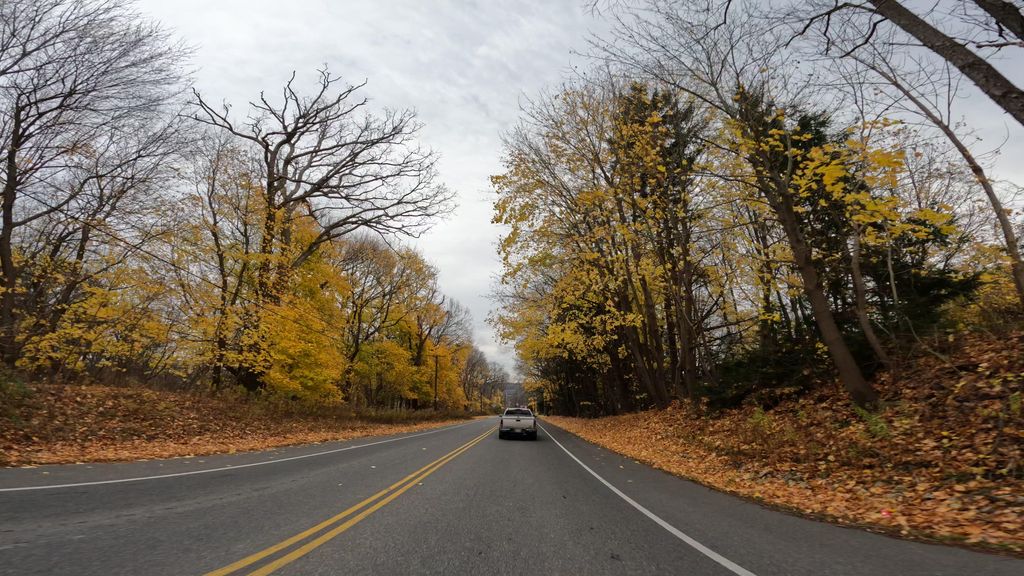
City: hamilton